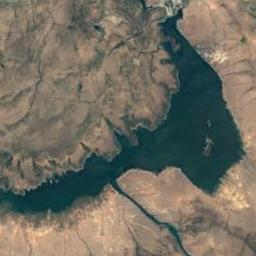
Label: lake